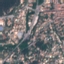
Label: Residential